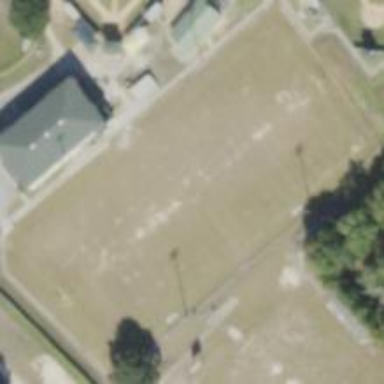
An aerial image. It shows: American football pitch.